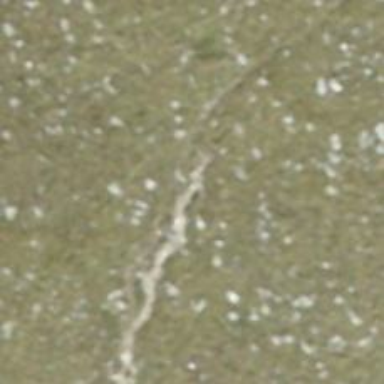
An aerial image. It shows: Path.